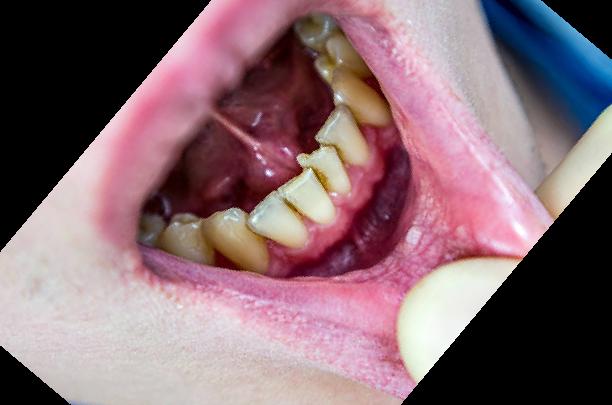
Condition: Gingivitis